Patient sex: F
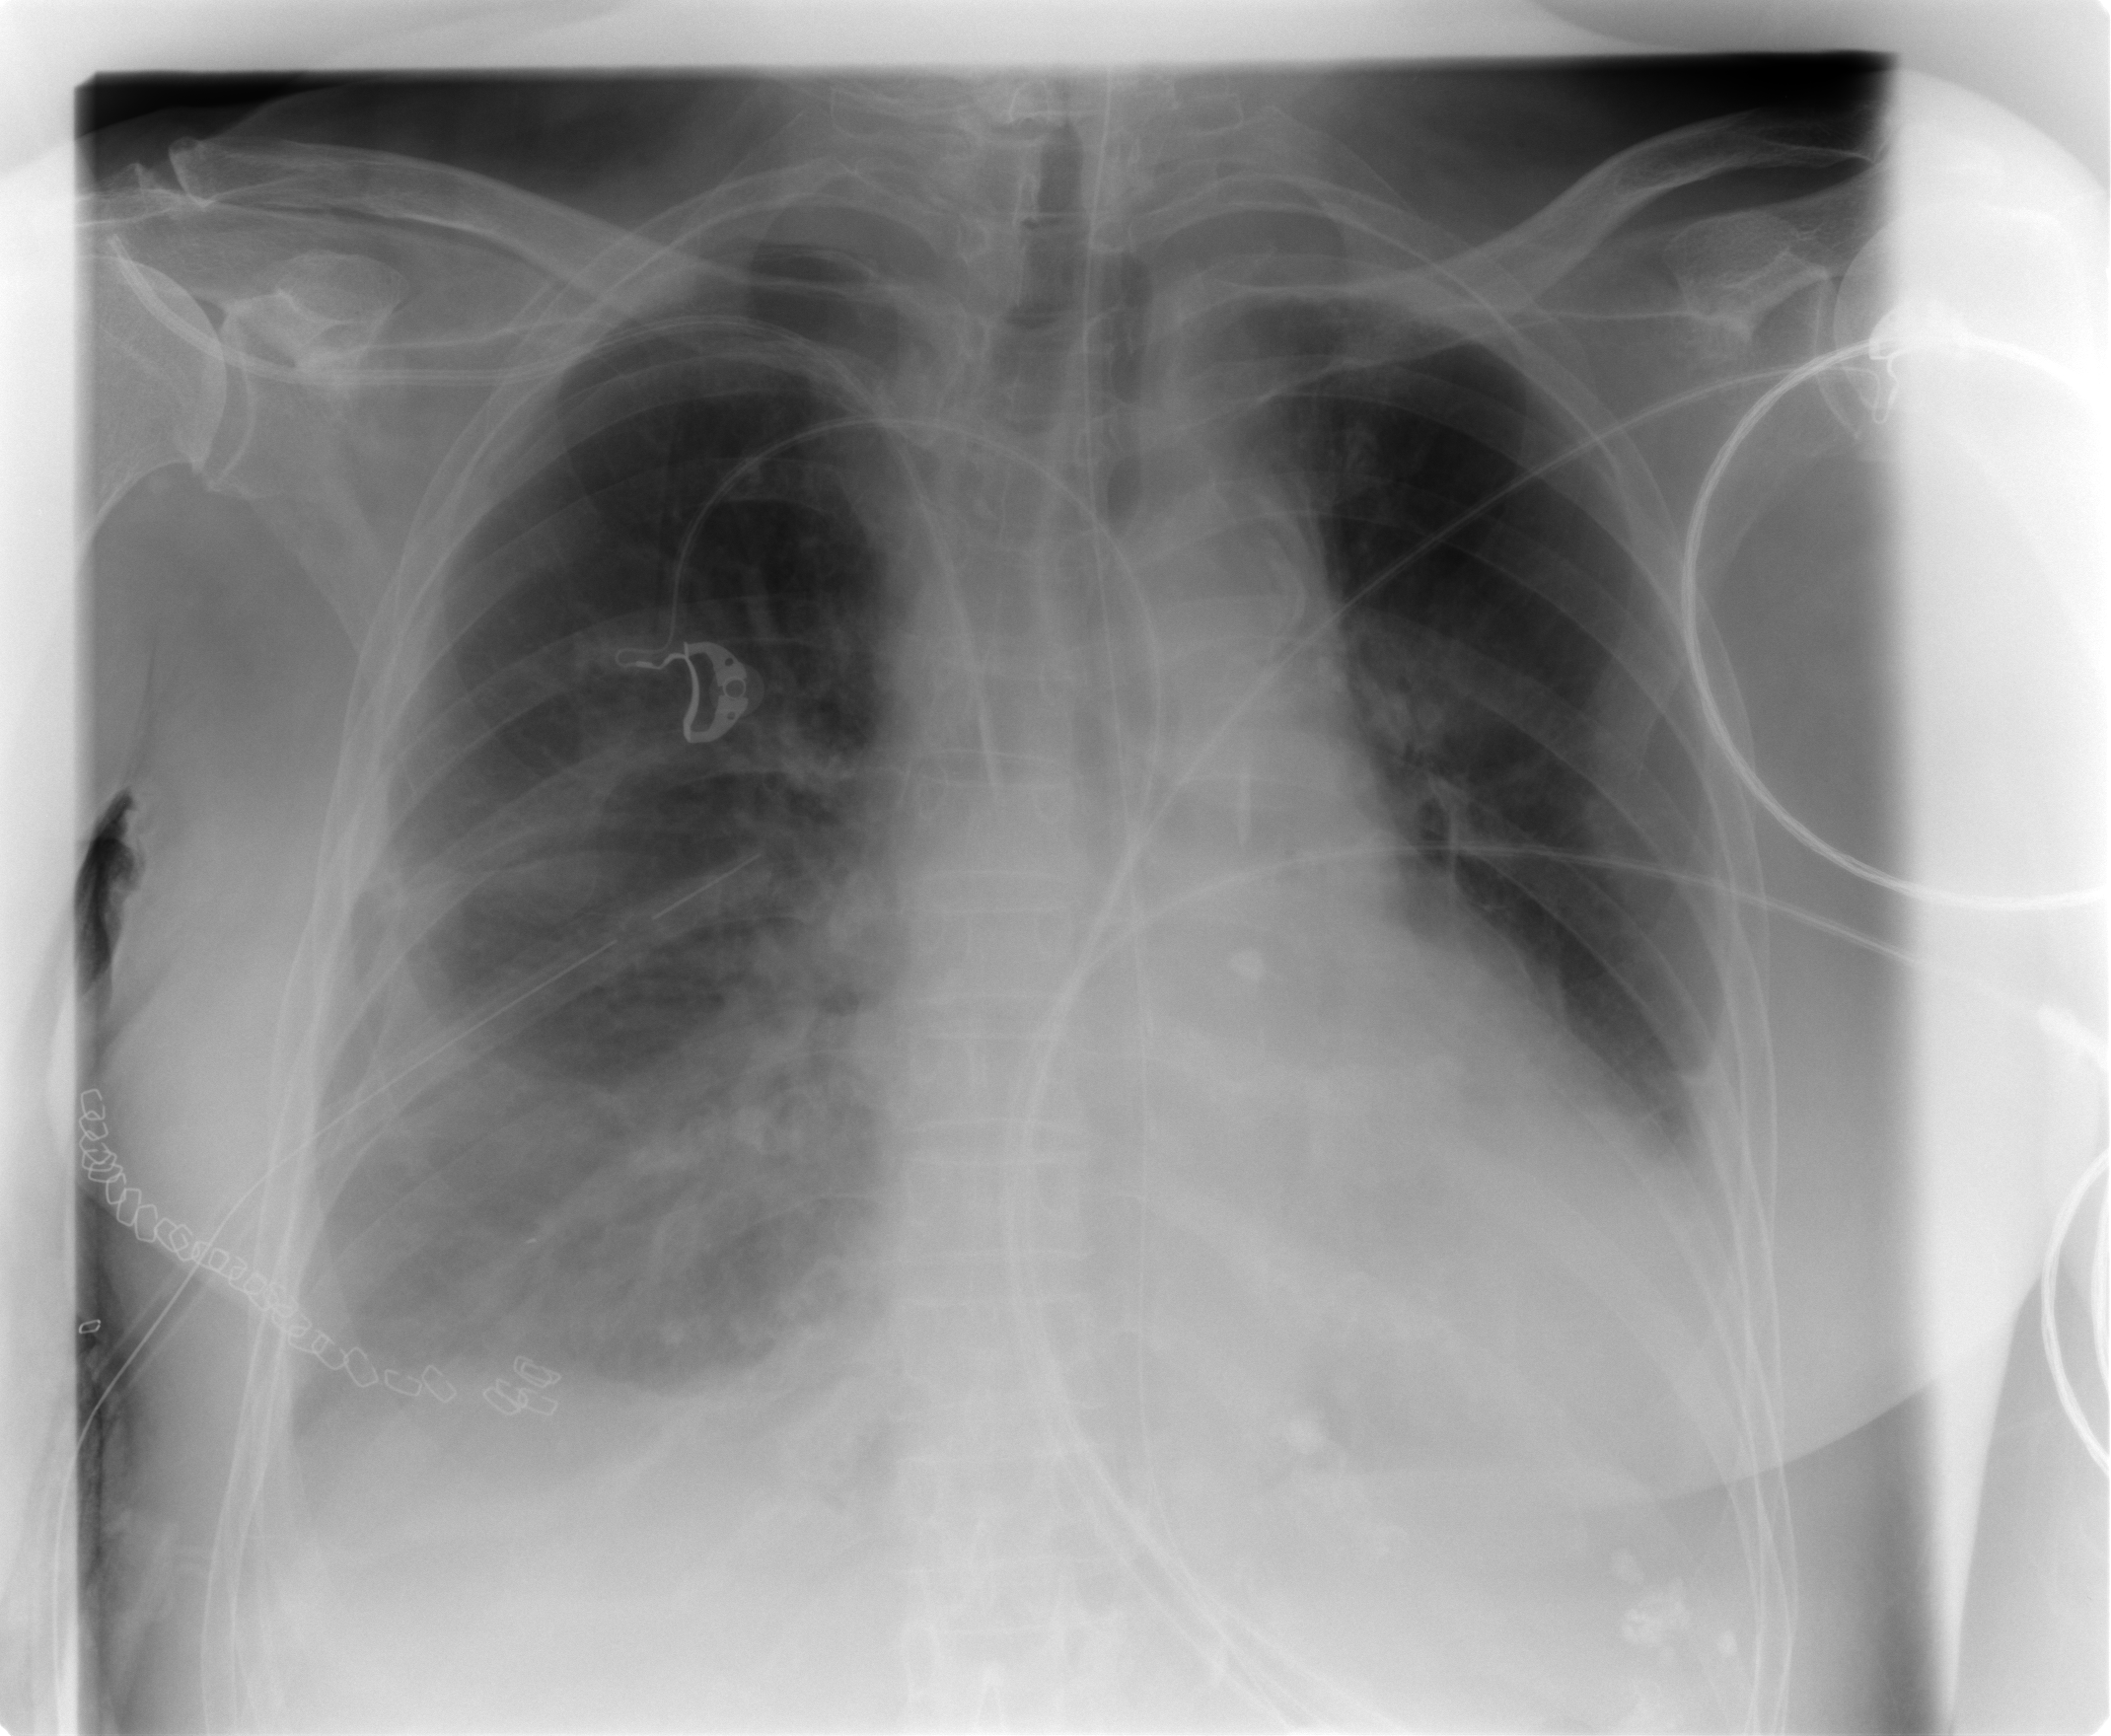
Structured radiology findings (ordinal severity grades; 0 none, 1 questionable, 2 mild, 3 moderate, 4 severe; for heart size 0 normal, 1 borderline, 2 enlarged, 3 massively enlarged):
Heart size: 2
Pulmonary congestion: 2
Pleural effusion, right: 2
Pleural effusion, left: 2
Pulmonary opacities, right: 2
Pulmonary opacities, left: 0
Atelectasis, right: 2
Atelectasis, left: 2